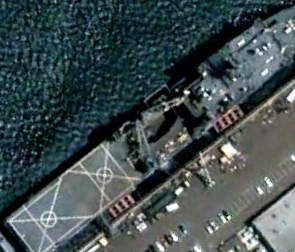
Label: combat